Question: The situation is kind of unique from anything I have been able to find asked already, and is as follows: For example the following two halves of a children's spot the difference game:

The differences in the images will be bits missing/added and/or colour change, and the type of differences which would be easily detectable from the original image files by doing nothing cleverer than a pixel-by-pixel comparison. However the fact that they're subject to the fluctuations of light and imprecision of photography, I'll need a far more lenient/clever algorithm.
As you can see, the images won't necessarily line up perfectly if overlaid.
This question is tagged language-agnostic as I expect answers that point me towards relevant algorithms, however I'd also be interested in current implementations if they exist, particularly in Java, Ruby, or C.
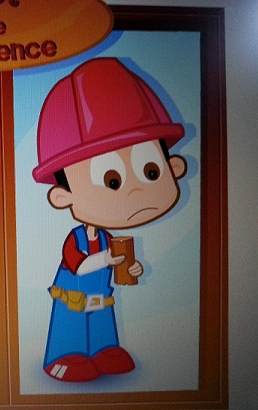
Answer: The following approach should work. All of these functionalities are available in OpenCV. Take a look at <URL> for computing homographies.
- - - - -